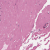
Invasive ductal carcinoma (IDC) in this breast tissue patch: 0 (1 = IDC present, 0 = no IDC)